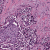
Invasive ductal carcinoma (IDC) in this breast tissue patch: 1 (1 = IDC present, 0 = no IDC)